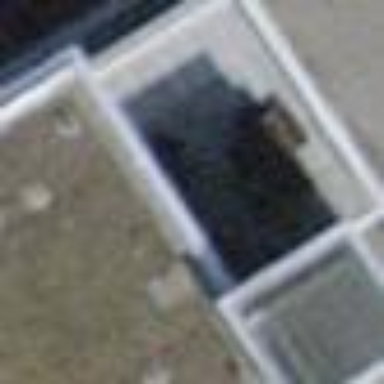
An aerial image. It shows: Building with flat roof oriented across its structure.